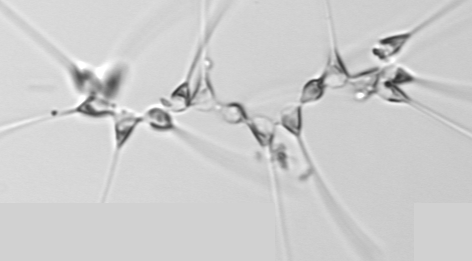
Label: Asterionellopsis_glacialis